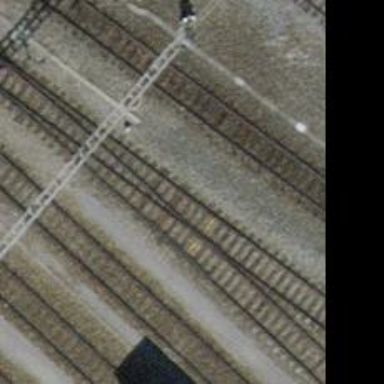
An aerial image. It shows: Railway yard with electrified contact lines.